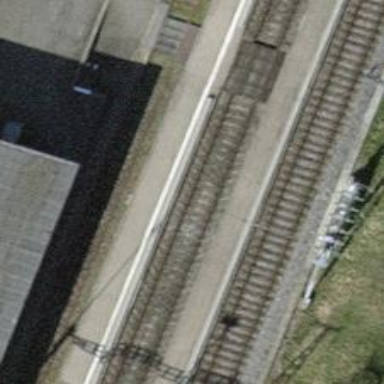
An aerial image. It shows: Stop position for public transport on the railway.